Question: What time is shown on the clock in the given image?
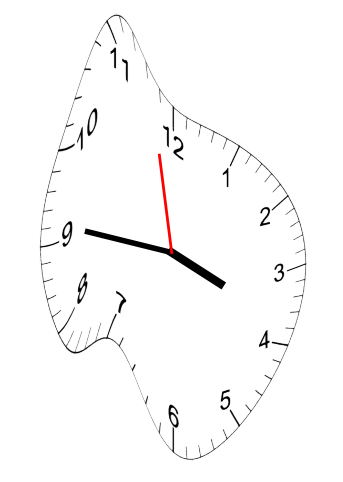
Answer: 03:45:58